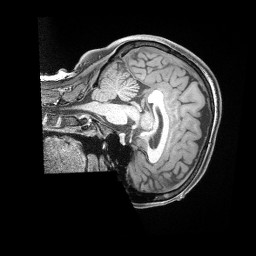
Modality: T1w
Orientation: sagittal
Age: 37
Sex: female
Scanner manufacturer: siemens
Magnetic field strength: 3 T
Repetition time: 2 s
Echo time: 0.00211 s